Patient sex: M
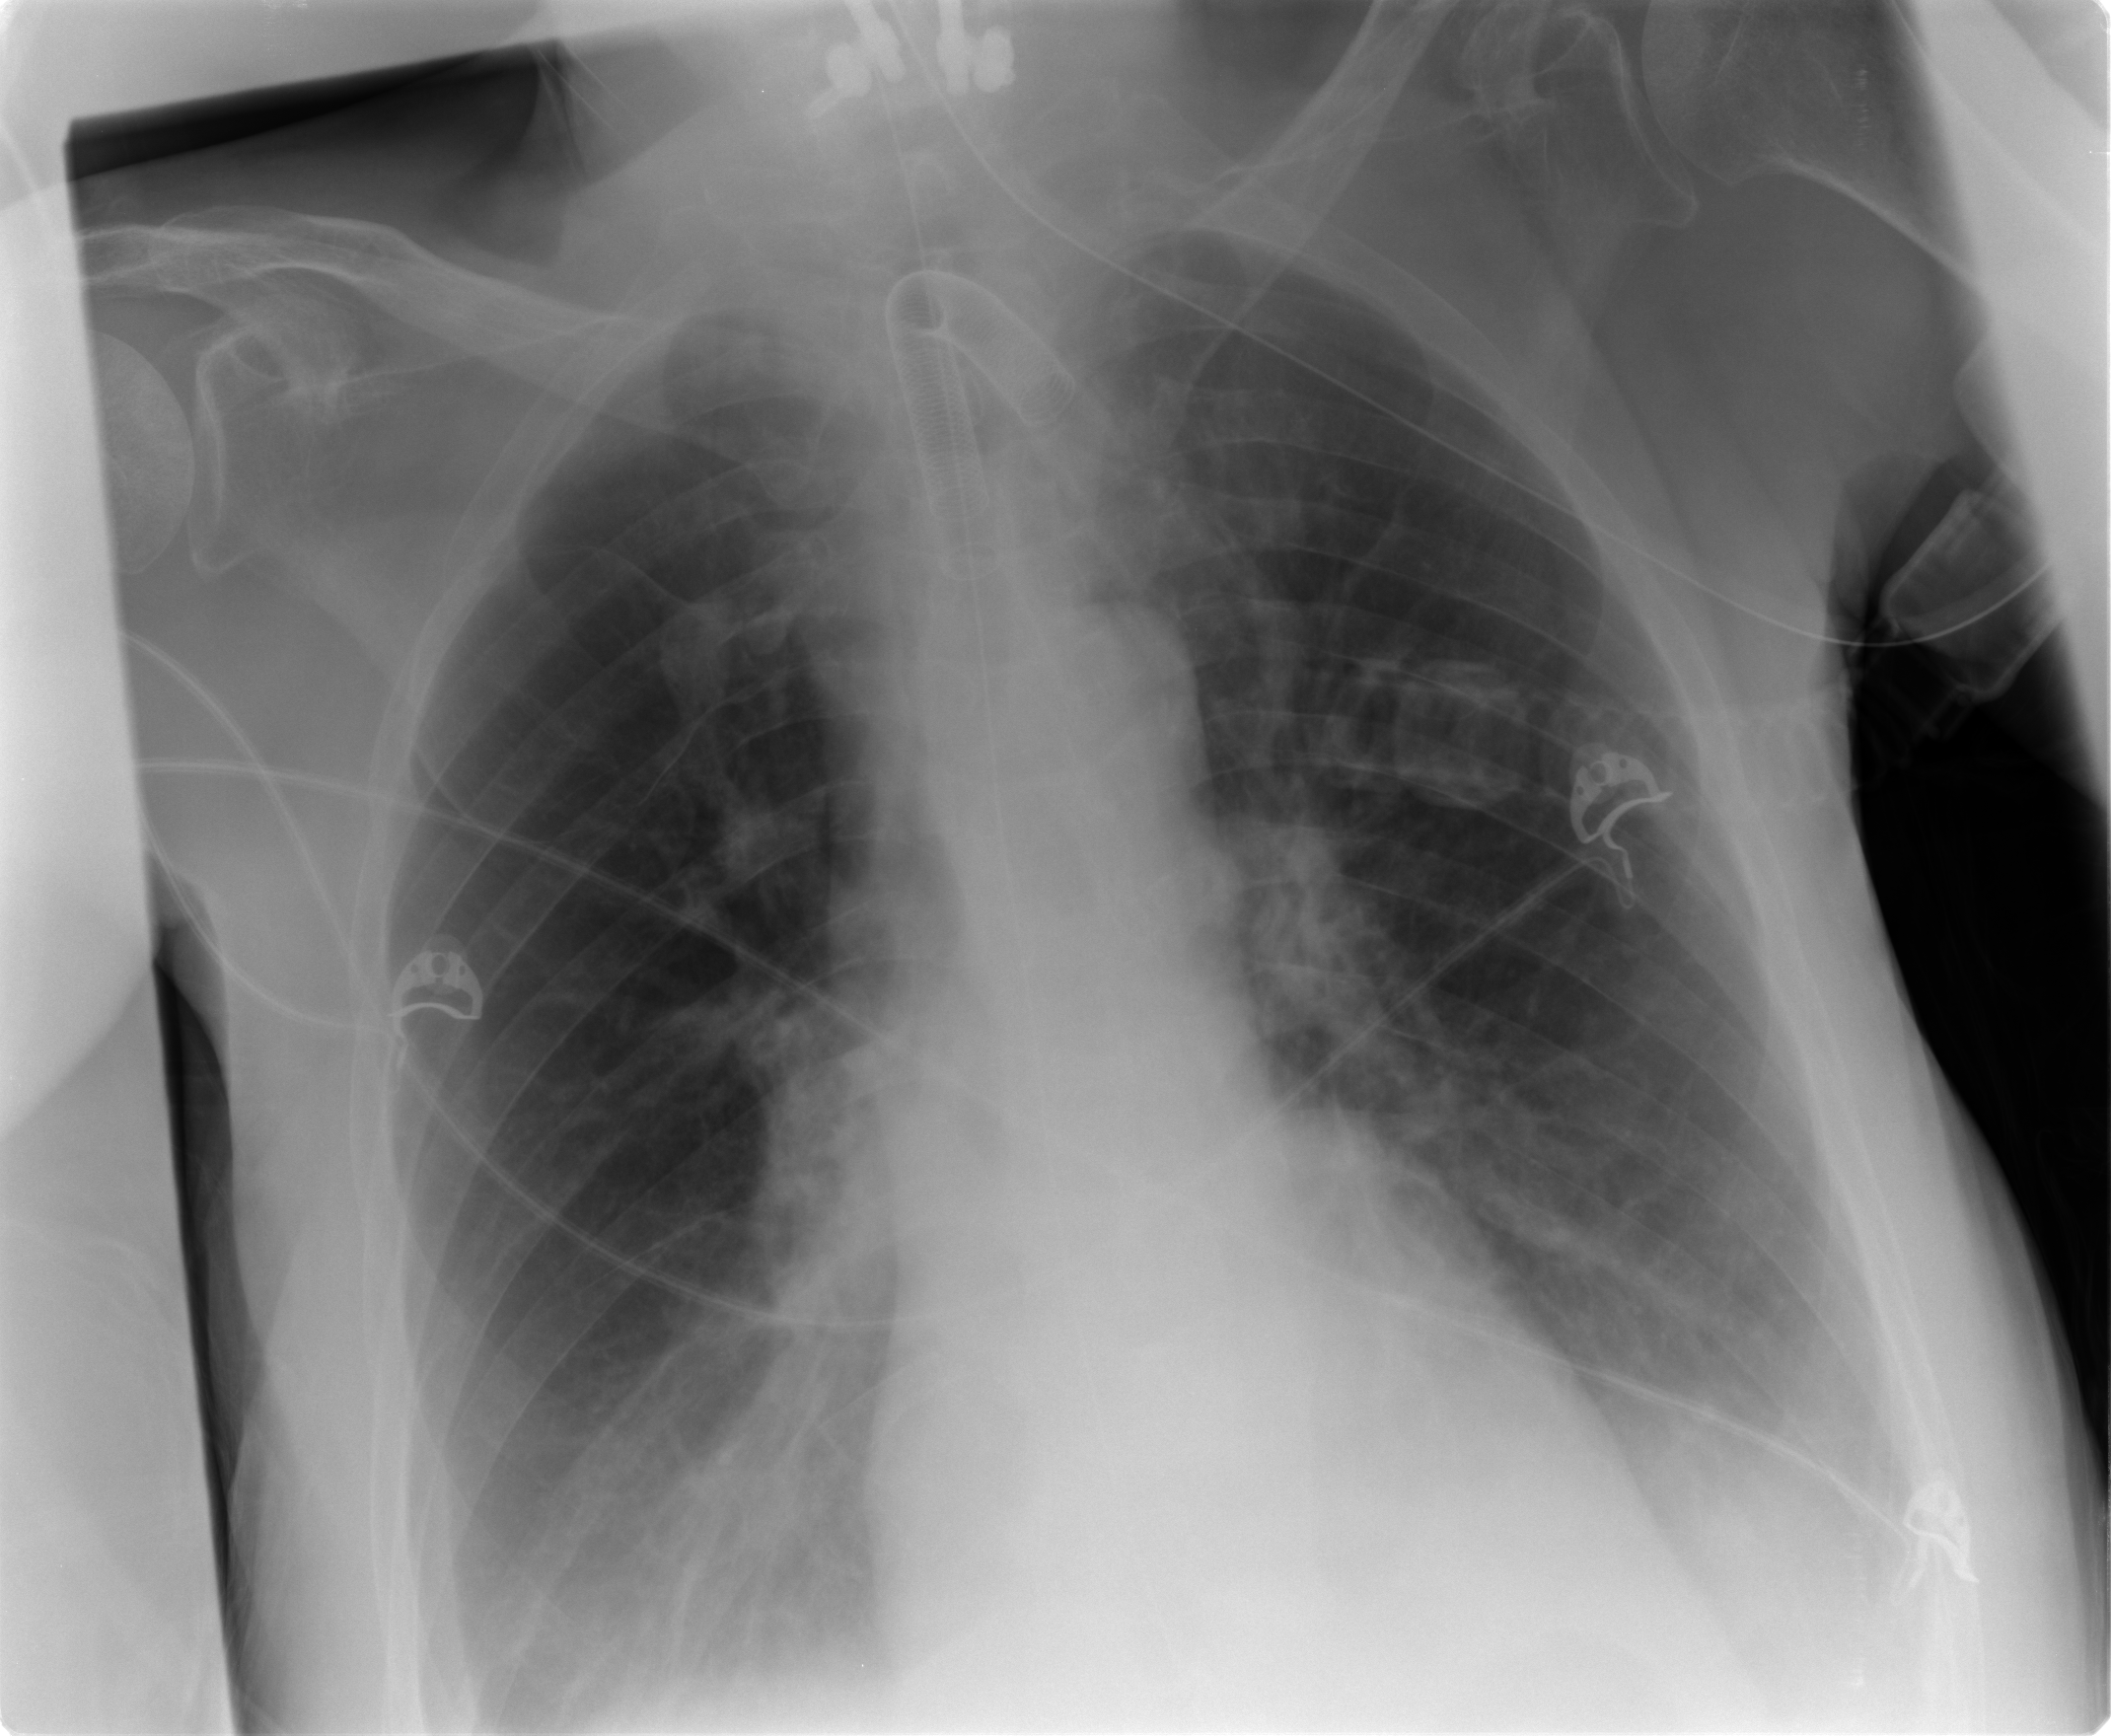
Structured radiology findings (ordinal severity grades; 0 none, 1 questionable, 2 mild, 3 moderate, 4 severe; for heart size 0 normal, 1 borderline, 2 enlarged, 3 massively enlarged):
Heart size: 0
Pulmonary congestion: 0
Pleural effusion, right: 2
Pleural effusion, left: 2
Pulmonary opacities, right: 0
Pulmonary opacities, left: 0
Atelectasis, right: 0
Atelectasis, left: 0